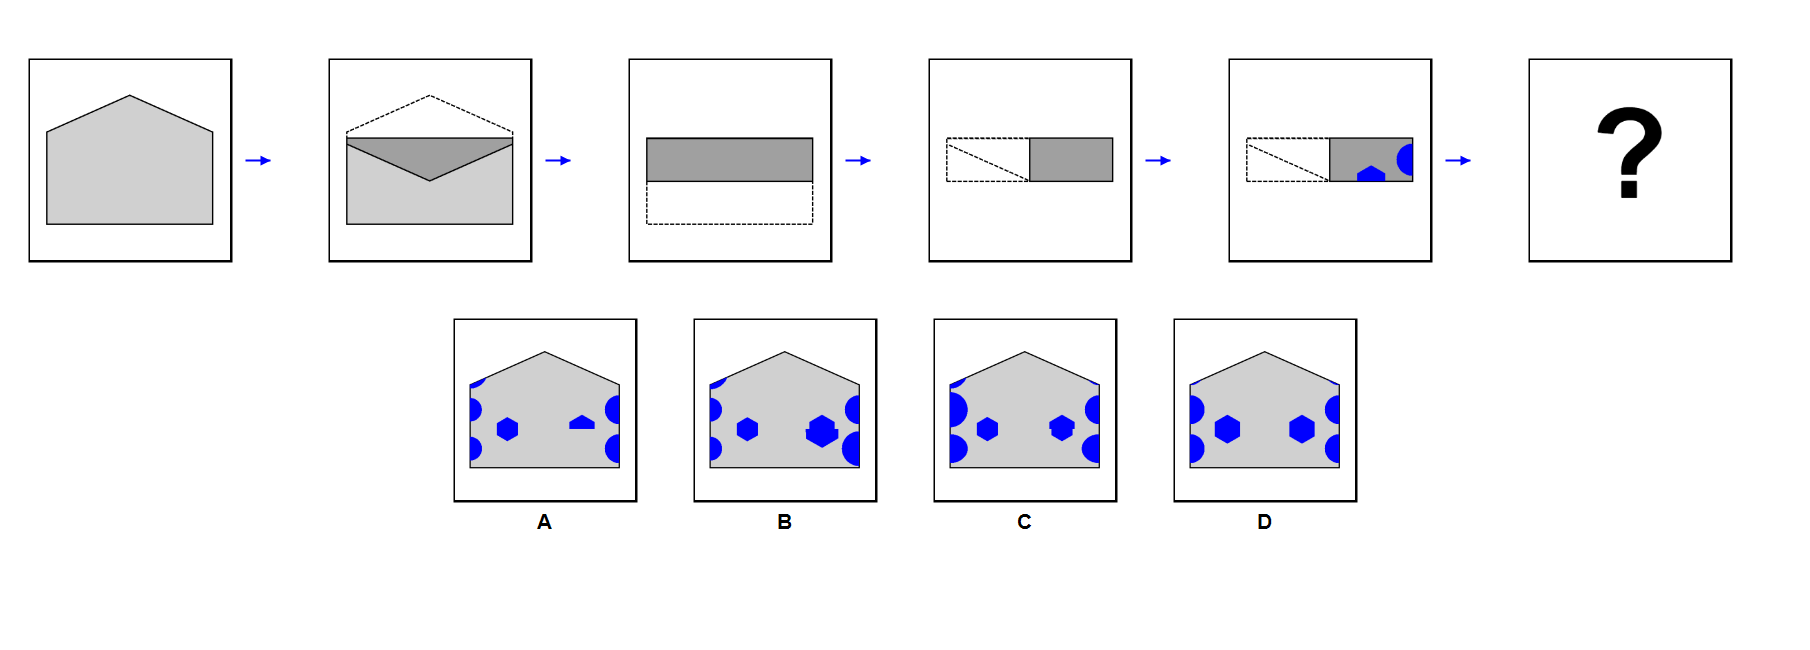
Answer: D